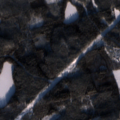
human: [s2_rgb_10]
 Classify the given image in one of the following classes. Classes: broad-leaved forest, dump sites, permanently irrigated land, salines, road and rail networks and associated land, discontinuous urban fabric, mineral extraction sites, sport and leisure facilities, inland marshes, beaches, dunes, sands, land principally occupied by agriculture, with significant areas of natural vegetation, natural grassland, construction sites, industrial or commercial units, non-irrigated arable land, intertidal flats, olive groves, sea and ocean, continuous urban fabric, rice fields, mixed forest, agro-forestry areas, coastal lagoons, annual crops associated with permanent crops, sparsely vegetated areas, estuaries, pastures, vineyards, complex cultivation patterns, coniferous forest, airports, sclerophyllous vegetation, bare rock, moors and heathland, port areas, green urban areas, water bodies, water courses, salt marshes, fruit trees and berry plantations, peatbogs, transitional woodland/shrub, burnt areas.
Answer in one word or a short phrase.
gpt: land principally occupied by agriculture, with significant areas of natural vegetation, coniferous forest, transitional woodland/shrub, water bodies